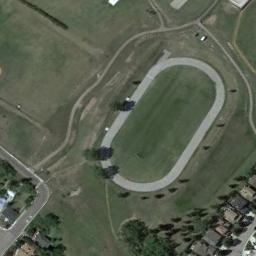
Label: ground_track_field